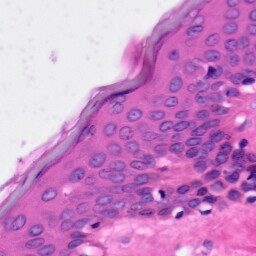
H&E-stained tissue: Skin